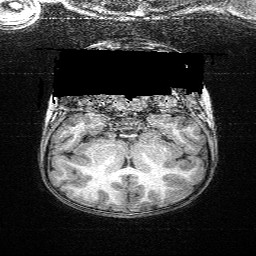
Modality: T1w
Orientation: sagittal